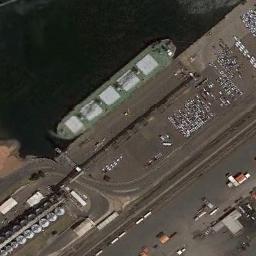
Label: ship